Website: apple
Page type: address-validator
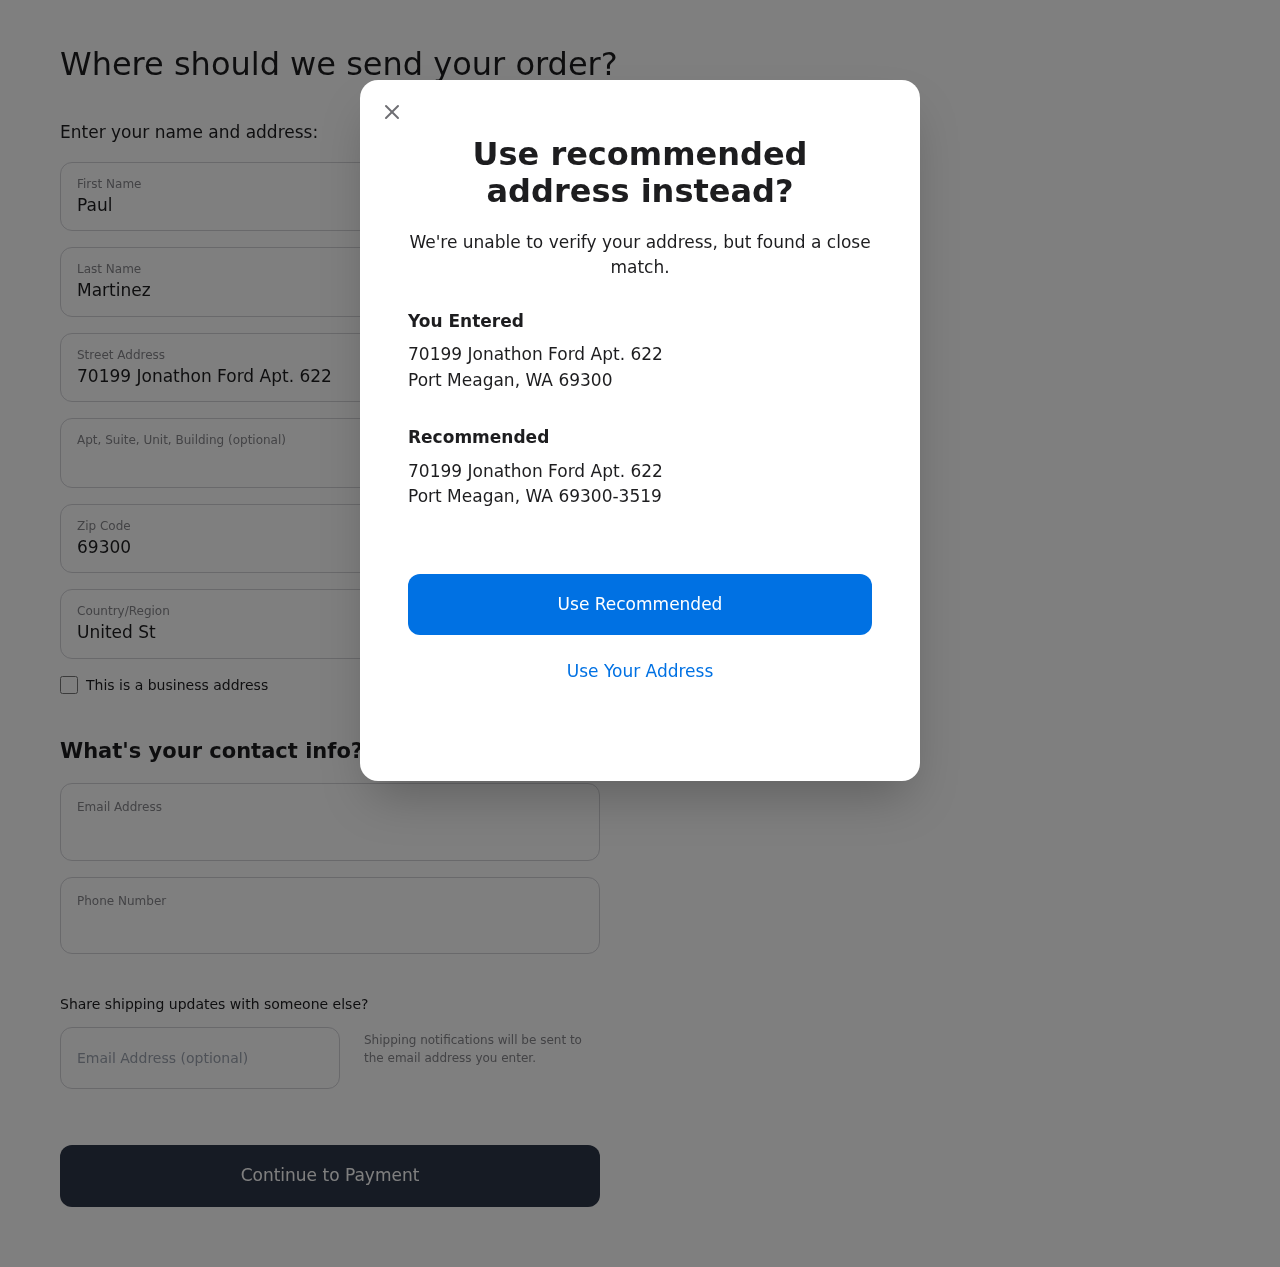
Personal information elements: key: PII_CITY
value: Port Meagan
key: PII_COUNTRY
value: United States
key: PII_EMAIL
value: pmartinez@yahoo.com
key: PII_FIRSTNAME
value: Paul
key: PII_GIFT_EMAIL
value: robert.velazquez@hotmail.com
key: PII_LASTNAME
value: Martinez
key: PII_PHONE
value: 2356279789
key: PII_POSTCODE
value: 69300
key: PII_POSTCODE_FULL
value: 69300-3519
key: PII_STATE_ABBR
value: WA
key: PII_STREET
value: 70199 Jonathon Ford Apt. 622
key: PII_CITY2
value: Port Meagan
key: PII_STATE_ABBR2
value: WA